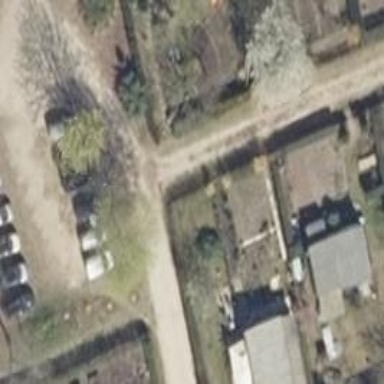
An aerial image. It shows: Road that serves allotments.